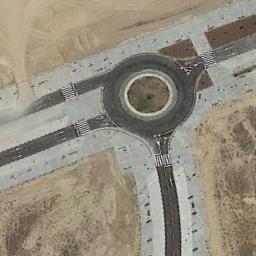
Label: roundabout